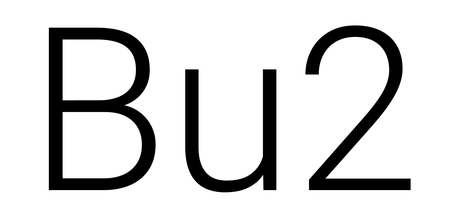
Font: Roboto_Light